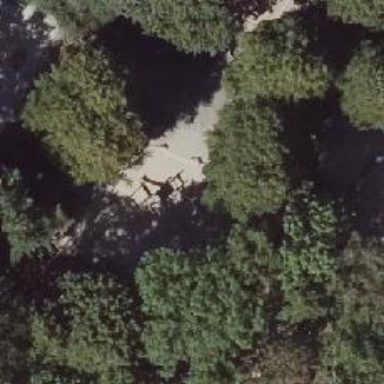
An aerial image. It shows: Playground featuring climbing frame.